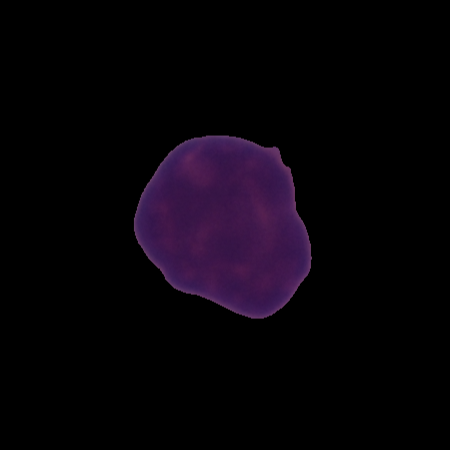
Label: healthy